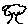
Label: tree